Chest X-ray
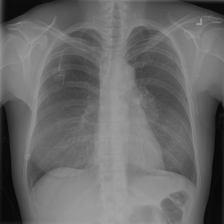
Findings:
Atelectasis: negative
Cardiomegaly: negative
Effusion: negative
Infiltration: negative
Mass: negative
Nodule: negative
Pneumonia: negative
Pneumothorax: negative
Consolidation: negative
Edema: negative
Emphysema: negative
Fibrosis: negative
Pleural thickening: negative
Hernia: negative